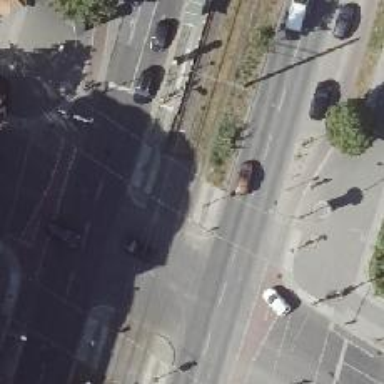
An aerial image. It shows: Tram crossing with traffic signals.